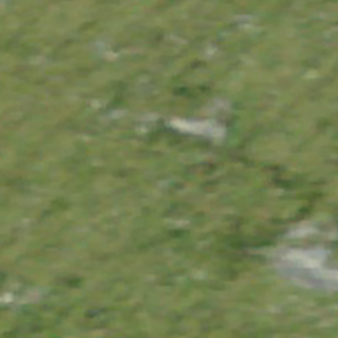
Label: other